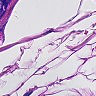
Metastatic tissue present: no